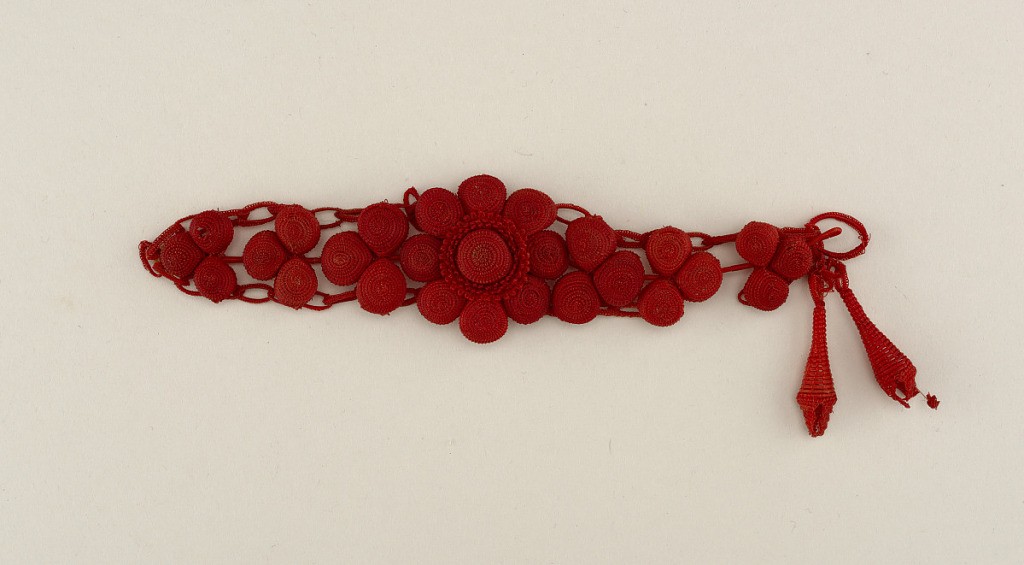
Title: Bracelet
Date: ca. 1830
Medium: Dyed horsehair
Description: A red colored bracelet made of weaved balls, with a centered flower, dangling two tear drop shapes at the end. Part of a set.